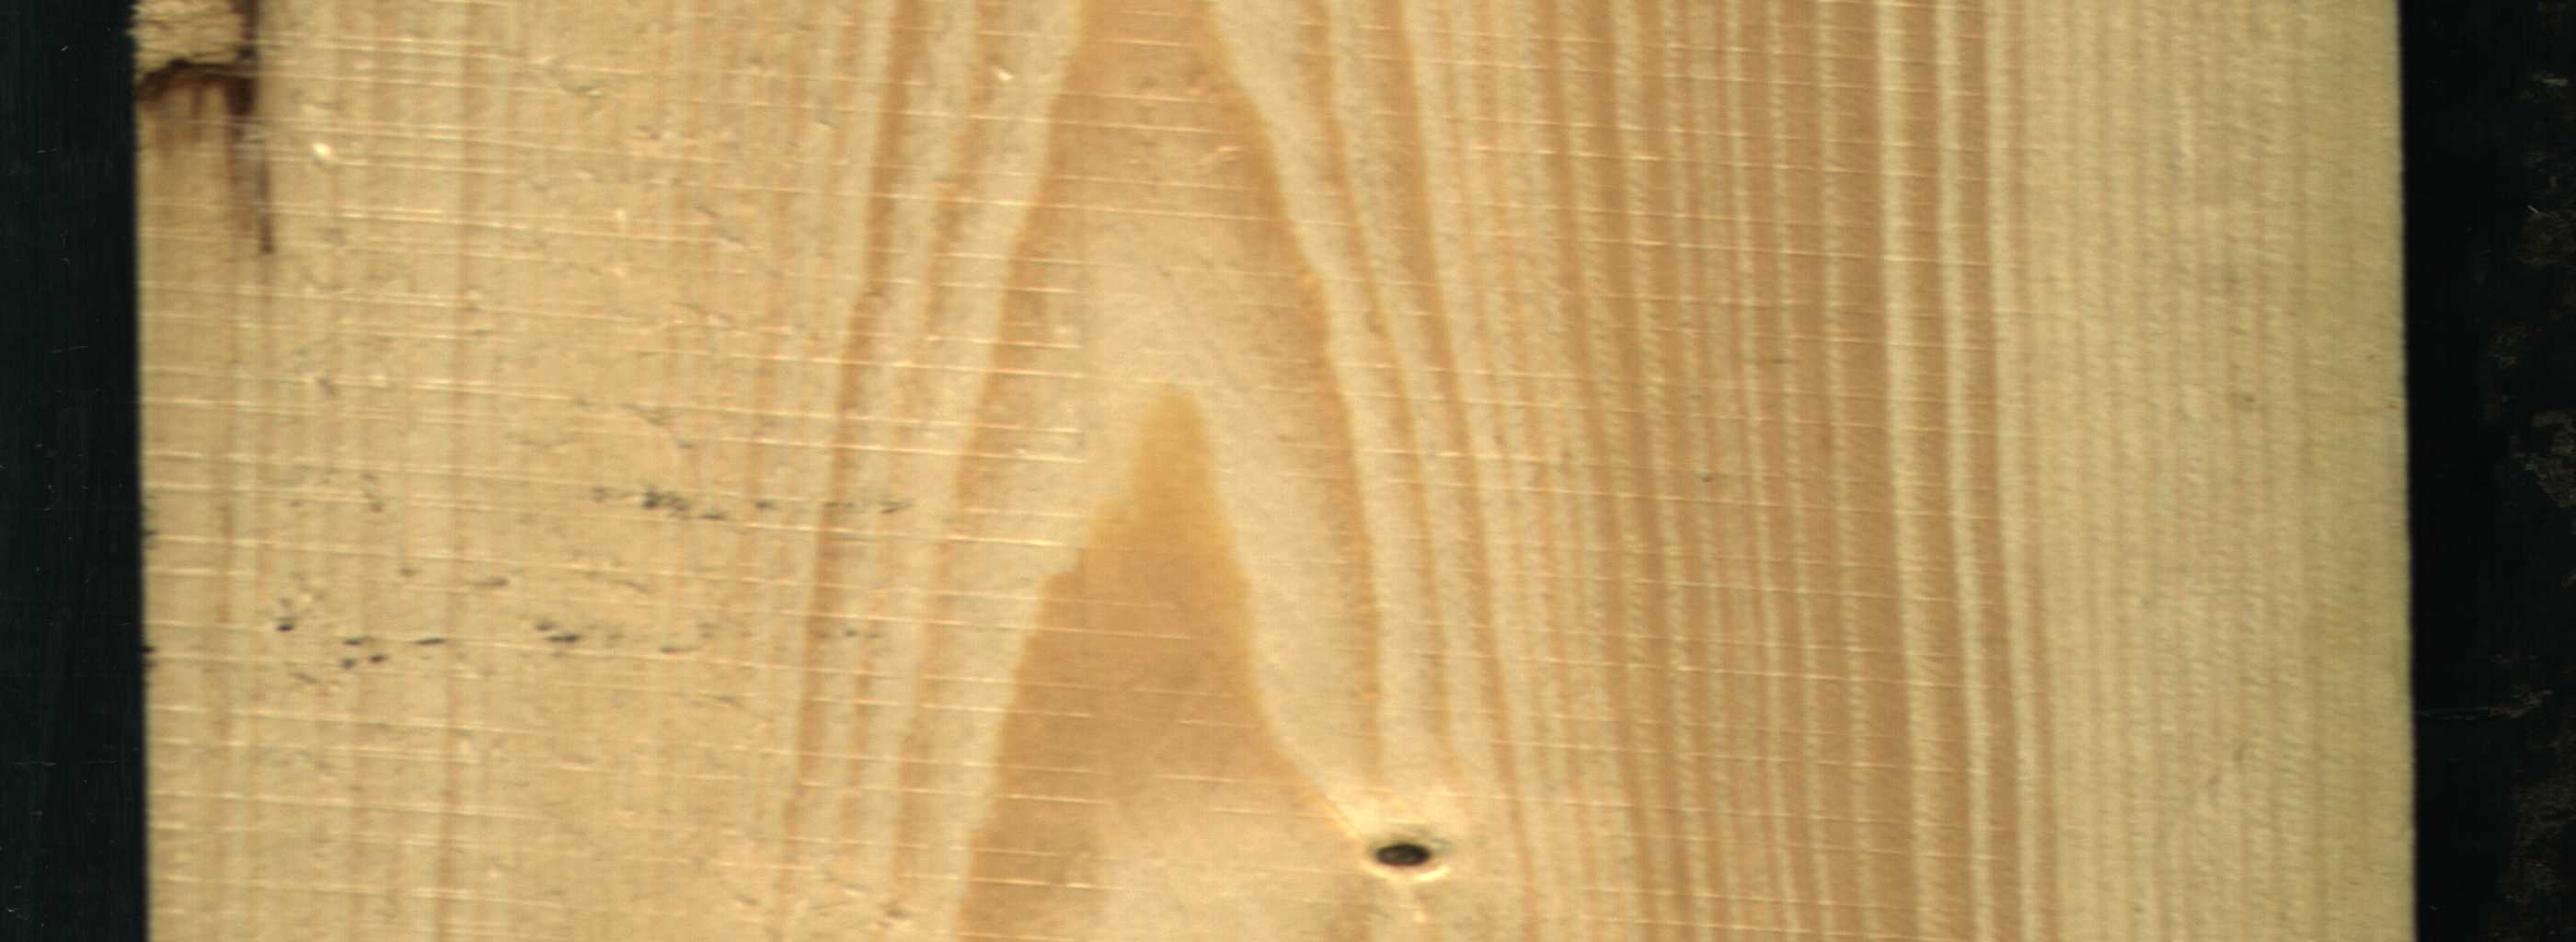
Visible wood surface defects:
resin
Dead_Knot